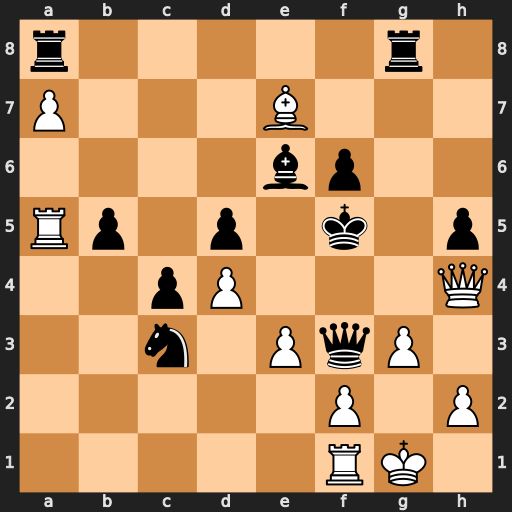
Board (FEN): r5r1/P3B3/4bp2/Rp1p1k1p/2pP3Q/2n1PqP1/5P1P/5RK1
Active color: w
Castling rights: -
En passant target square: -
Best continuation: Qxf6+ Ke4 Qxe6+ Kd3 Ra3 Rxa7 Rxc3+ Kxc3 Qxg8